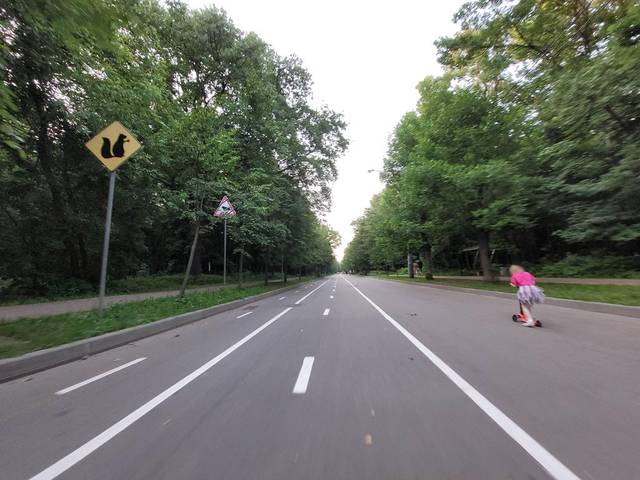
Region: Russia
Coordinates: 55.792, 37.665